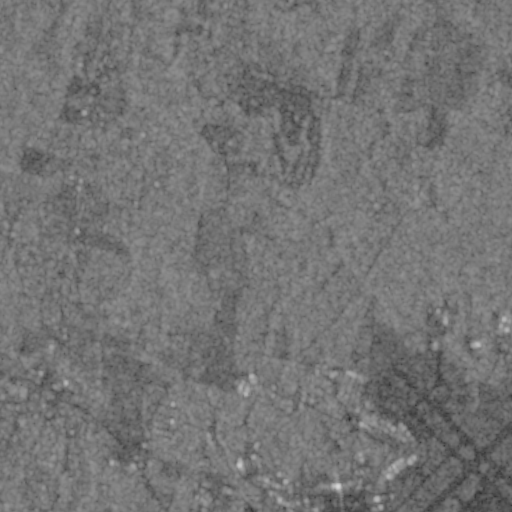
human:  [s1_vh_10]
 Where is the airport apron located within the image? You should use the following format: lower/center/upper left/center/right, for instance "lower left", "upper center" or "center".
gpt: The airport apron is located in the lower right of the image.
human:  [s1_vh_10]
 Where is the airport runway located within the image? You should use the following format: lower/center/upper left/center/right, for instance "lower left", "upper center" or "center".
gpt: The airport runway is located in the lower right of the image.
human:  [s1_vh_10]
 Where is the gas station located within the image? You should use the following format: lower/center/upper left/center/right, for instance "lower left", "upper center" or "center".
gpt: The gas station is located in the lower left of the image.
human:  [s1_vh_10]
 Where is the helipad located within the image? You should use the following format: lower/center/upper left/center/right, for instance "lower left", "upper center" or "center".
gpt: The helipad is located in the lower center of the image.
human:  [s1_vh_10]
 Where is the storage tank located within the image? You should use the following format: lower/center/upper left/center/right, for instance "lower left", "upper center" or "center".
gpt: The storage tank is located in the lower right of the image.
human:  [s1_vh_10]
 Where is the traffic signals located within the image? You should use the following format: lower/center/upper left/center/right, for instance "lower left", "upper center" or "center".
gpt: The traffic signals is located in the lower left of the image.
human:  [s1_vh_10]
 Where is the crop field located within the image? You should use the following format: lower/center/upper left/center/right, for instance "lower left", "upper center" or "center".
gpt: There is no crop field in the image.

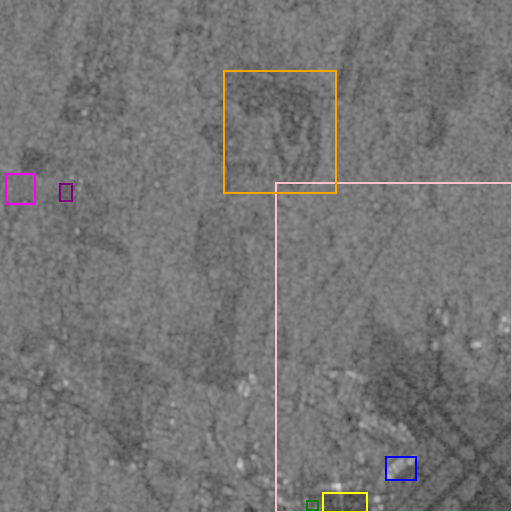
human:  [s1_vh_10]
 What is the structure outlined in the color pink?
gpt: The structure outlined in pink is an airport.
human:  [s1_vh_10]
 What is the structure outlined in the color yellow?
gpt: The structure outlined in yellow is an airport apron.
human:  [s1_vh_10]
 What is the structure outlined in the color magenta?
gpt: The structure outlined in magenta is a crop field.
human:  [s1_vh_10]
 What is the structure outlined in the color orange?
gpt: The structure outlined in orange is a park.
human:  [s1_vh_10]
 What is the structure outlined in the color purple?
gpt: The structure outlined in purple is a parking lot.
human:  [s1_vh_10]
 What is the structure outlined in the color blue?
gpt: The structure outlined in blue is a building.
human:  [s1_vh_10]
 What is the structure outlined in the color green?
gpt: The structure outlined in green is a building.
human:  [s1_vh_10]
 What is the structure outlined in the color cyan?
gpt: There is no cyan outline.